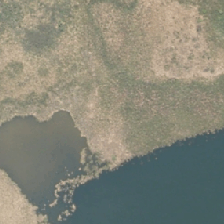
Land cover: herbaceous_freshwater_vege